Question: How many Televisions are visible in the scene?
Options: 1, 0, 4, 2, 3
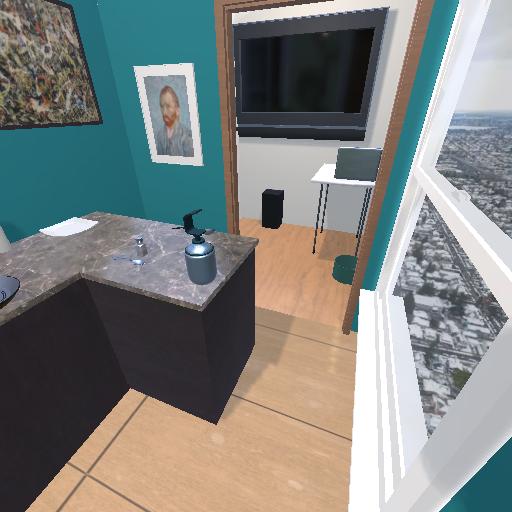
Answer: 1